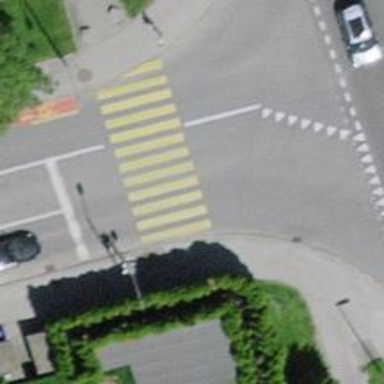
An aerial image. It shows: Kerb barrier.